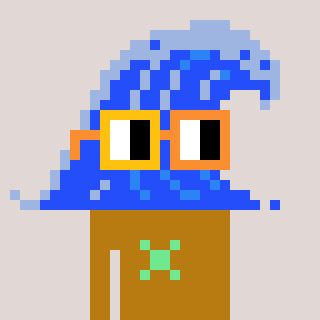
a pixel art character with square yellow and orange glasses, a wave-shaped head and a gold-colored body on a warm background